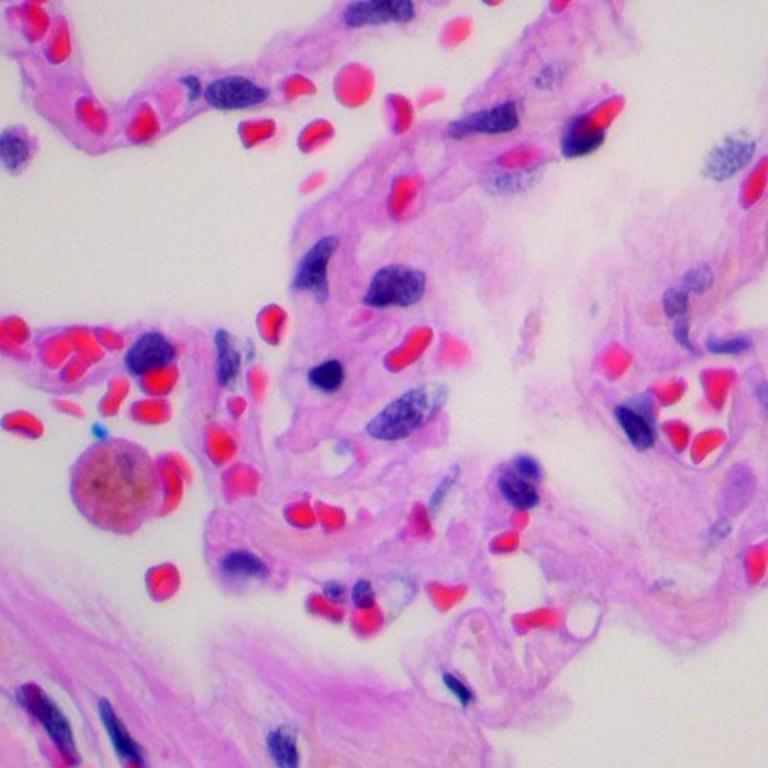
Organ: lung
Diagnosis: benign